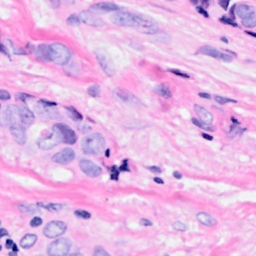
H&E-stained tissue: Breast